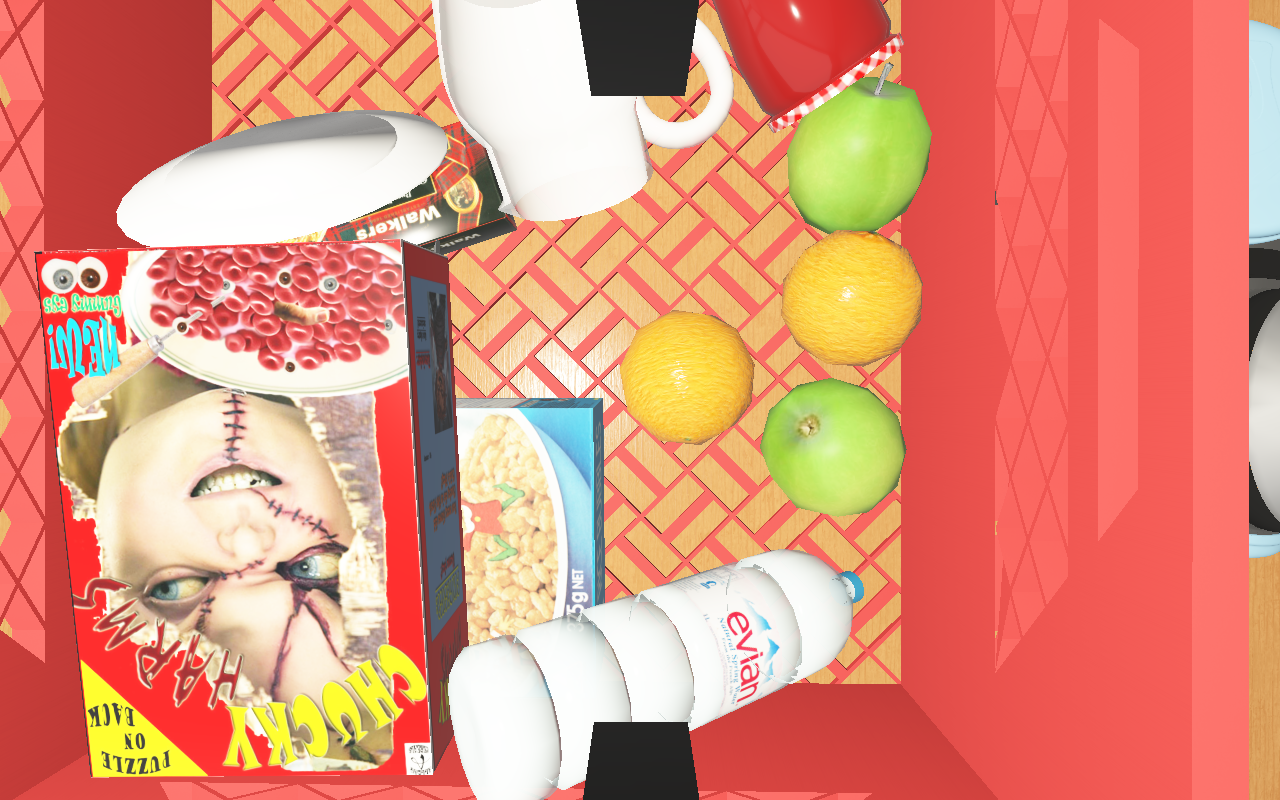
Objects in the scene:
carafe
water bottle
apple
apple
orange
orange
plate
glass
wineglass
jam jar
cereal box
cereal box
biscuit box